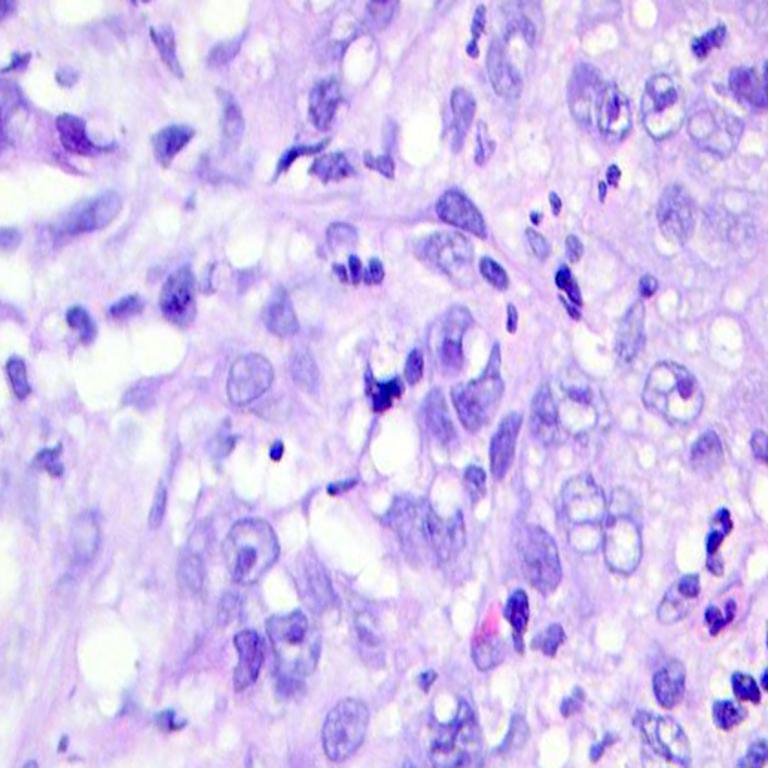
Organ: colon
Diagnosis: adenocarcinomas